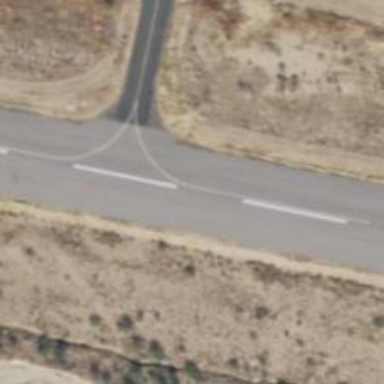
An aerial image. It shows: Asphalt taxiway in the airport.